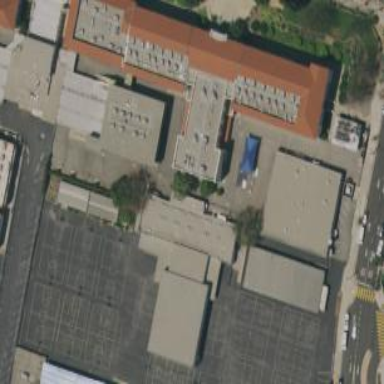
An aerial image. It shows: Building that houses fitness center.